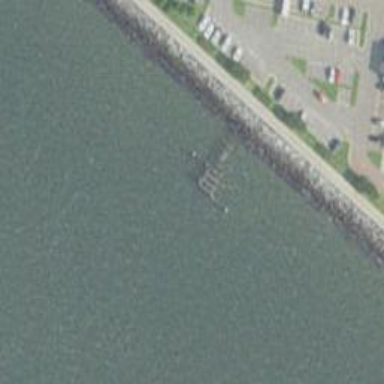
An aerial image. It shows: Ruined pier made by man.